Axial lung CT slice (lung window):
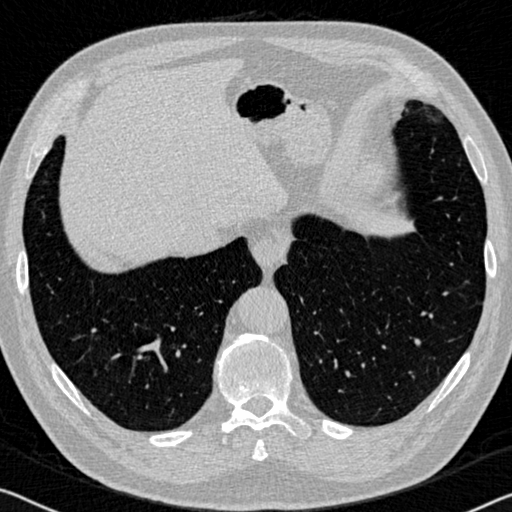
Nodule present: no